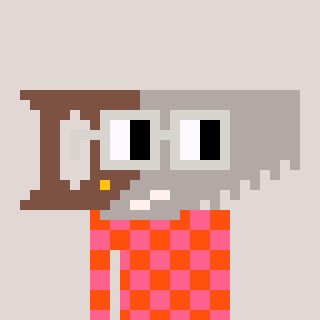
a pixel art character with square light gray glasses, a saw-shaped head and a orange-colored body on a warm background